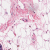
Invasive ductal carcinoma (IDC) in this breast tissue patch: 0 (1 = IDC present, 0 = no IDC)